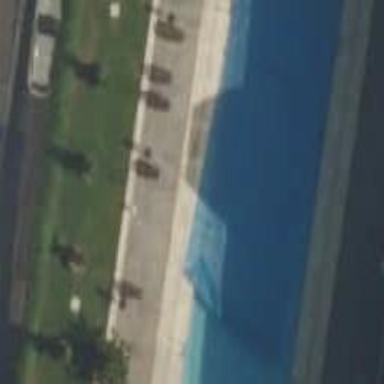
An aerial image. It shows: Swimming pool located in leisure land.